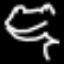
Label: frog